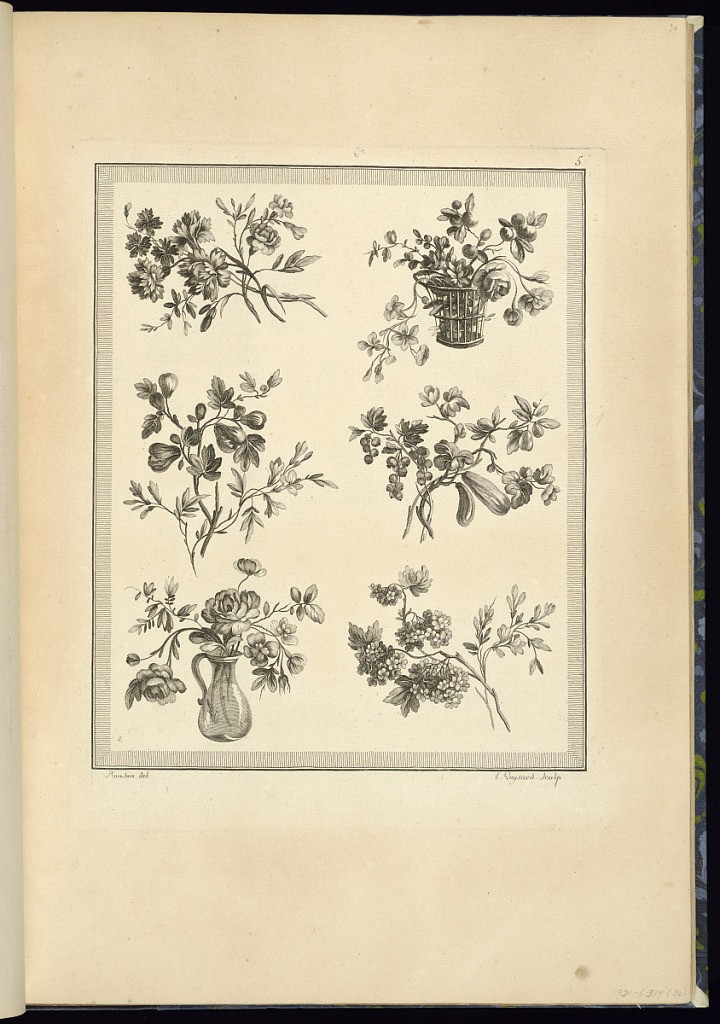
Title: Floral and Fruit Ornament Designs
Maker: Pierre Ranson, French, 1736–1786
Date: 1778
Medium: Etching on laid paper
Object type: Print
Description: Six ornament designs with floral and fruit arrangements, including foliate branches, flowers, fruit, a basket and vase of fruit and flowers. The plate is numbered and signed.